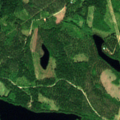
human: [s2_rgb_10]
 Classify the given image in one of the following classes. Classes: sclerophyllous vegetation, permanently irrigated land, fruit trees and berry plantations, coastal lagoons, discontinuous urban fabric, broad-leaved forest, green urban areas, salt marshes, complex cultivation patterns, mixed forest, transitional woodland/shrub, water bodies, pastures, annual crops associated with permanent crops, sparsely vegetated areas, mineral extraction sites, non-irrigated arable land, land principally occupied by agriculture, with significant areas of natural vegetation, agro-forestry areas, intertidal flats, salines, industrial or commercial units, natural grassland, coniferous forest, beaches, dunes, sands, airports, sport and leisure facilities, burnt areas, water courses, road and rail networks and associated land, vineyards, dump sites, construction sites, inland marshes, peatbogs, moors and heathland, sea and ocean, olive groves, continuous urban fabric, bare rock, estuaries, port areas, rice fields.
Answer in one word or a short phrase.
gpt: coniferous forest, mixed forest, transitional woodland/shrub, water bodies